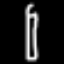
Label: pencil